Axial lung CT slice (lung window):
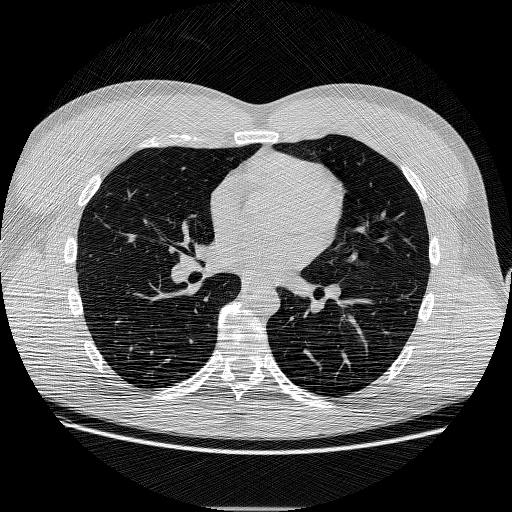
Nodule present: no